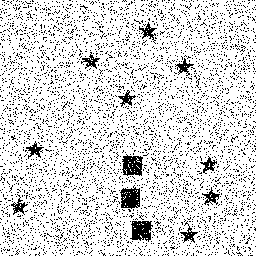
Squares: 3
Triangles: 0
Stars: 9
Total shapes: 12